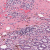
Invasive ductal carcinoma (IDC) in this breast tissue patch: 1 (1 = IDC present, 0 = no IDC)